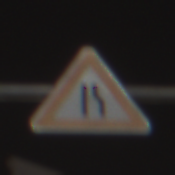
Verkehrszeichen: EinseitigVerengteFahrbahnRechts
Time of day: Night
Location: Outdoor (Urban)
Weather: Clear
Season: NotSpecified
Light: Artificial